Field crop: maize
Growth stage: 2
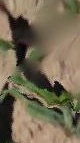
Species: maize